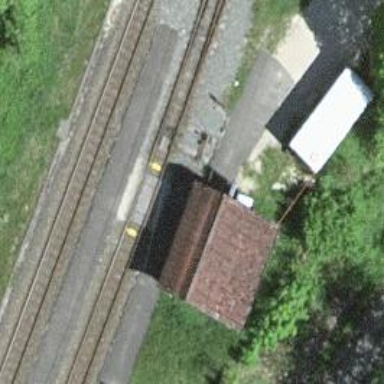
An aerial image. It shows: Train station building with gabled roof.